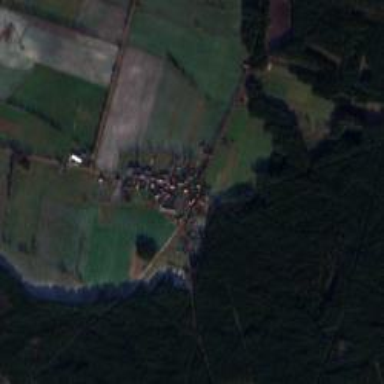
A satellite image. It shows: Village.